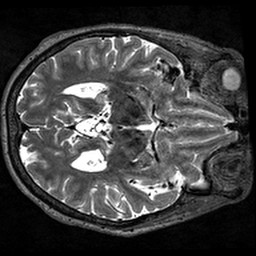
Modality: T2w
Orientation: axial
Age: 76
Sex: female
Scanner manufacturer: siemens
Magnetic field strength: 3 T
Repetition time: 3.2 s
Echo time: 0.567 s